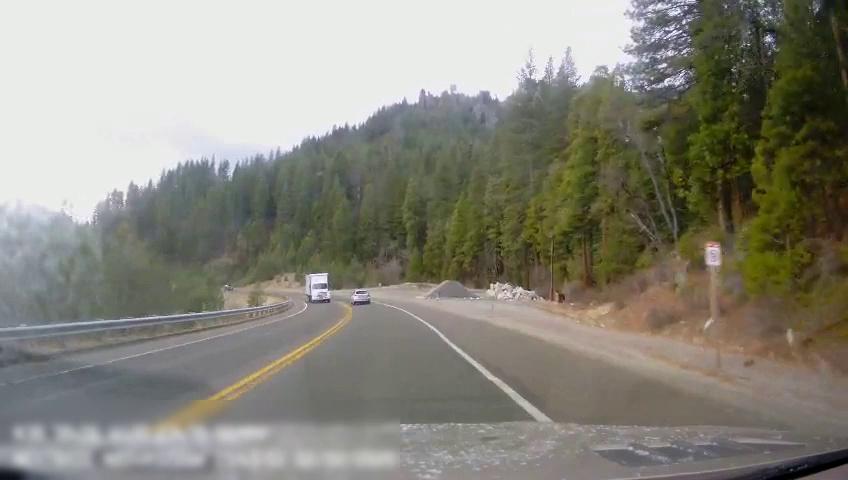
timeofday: Day
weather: Sunny
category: Drivable Space
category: Vehicles | SUV
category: Vehicles | Truck
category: Lanes | Alternate Lane
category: Lanes | Current Lane
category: Lanes | Opposite Lane
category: Lanes | Opposite Lane
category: Traffic | Signs